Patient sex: M
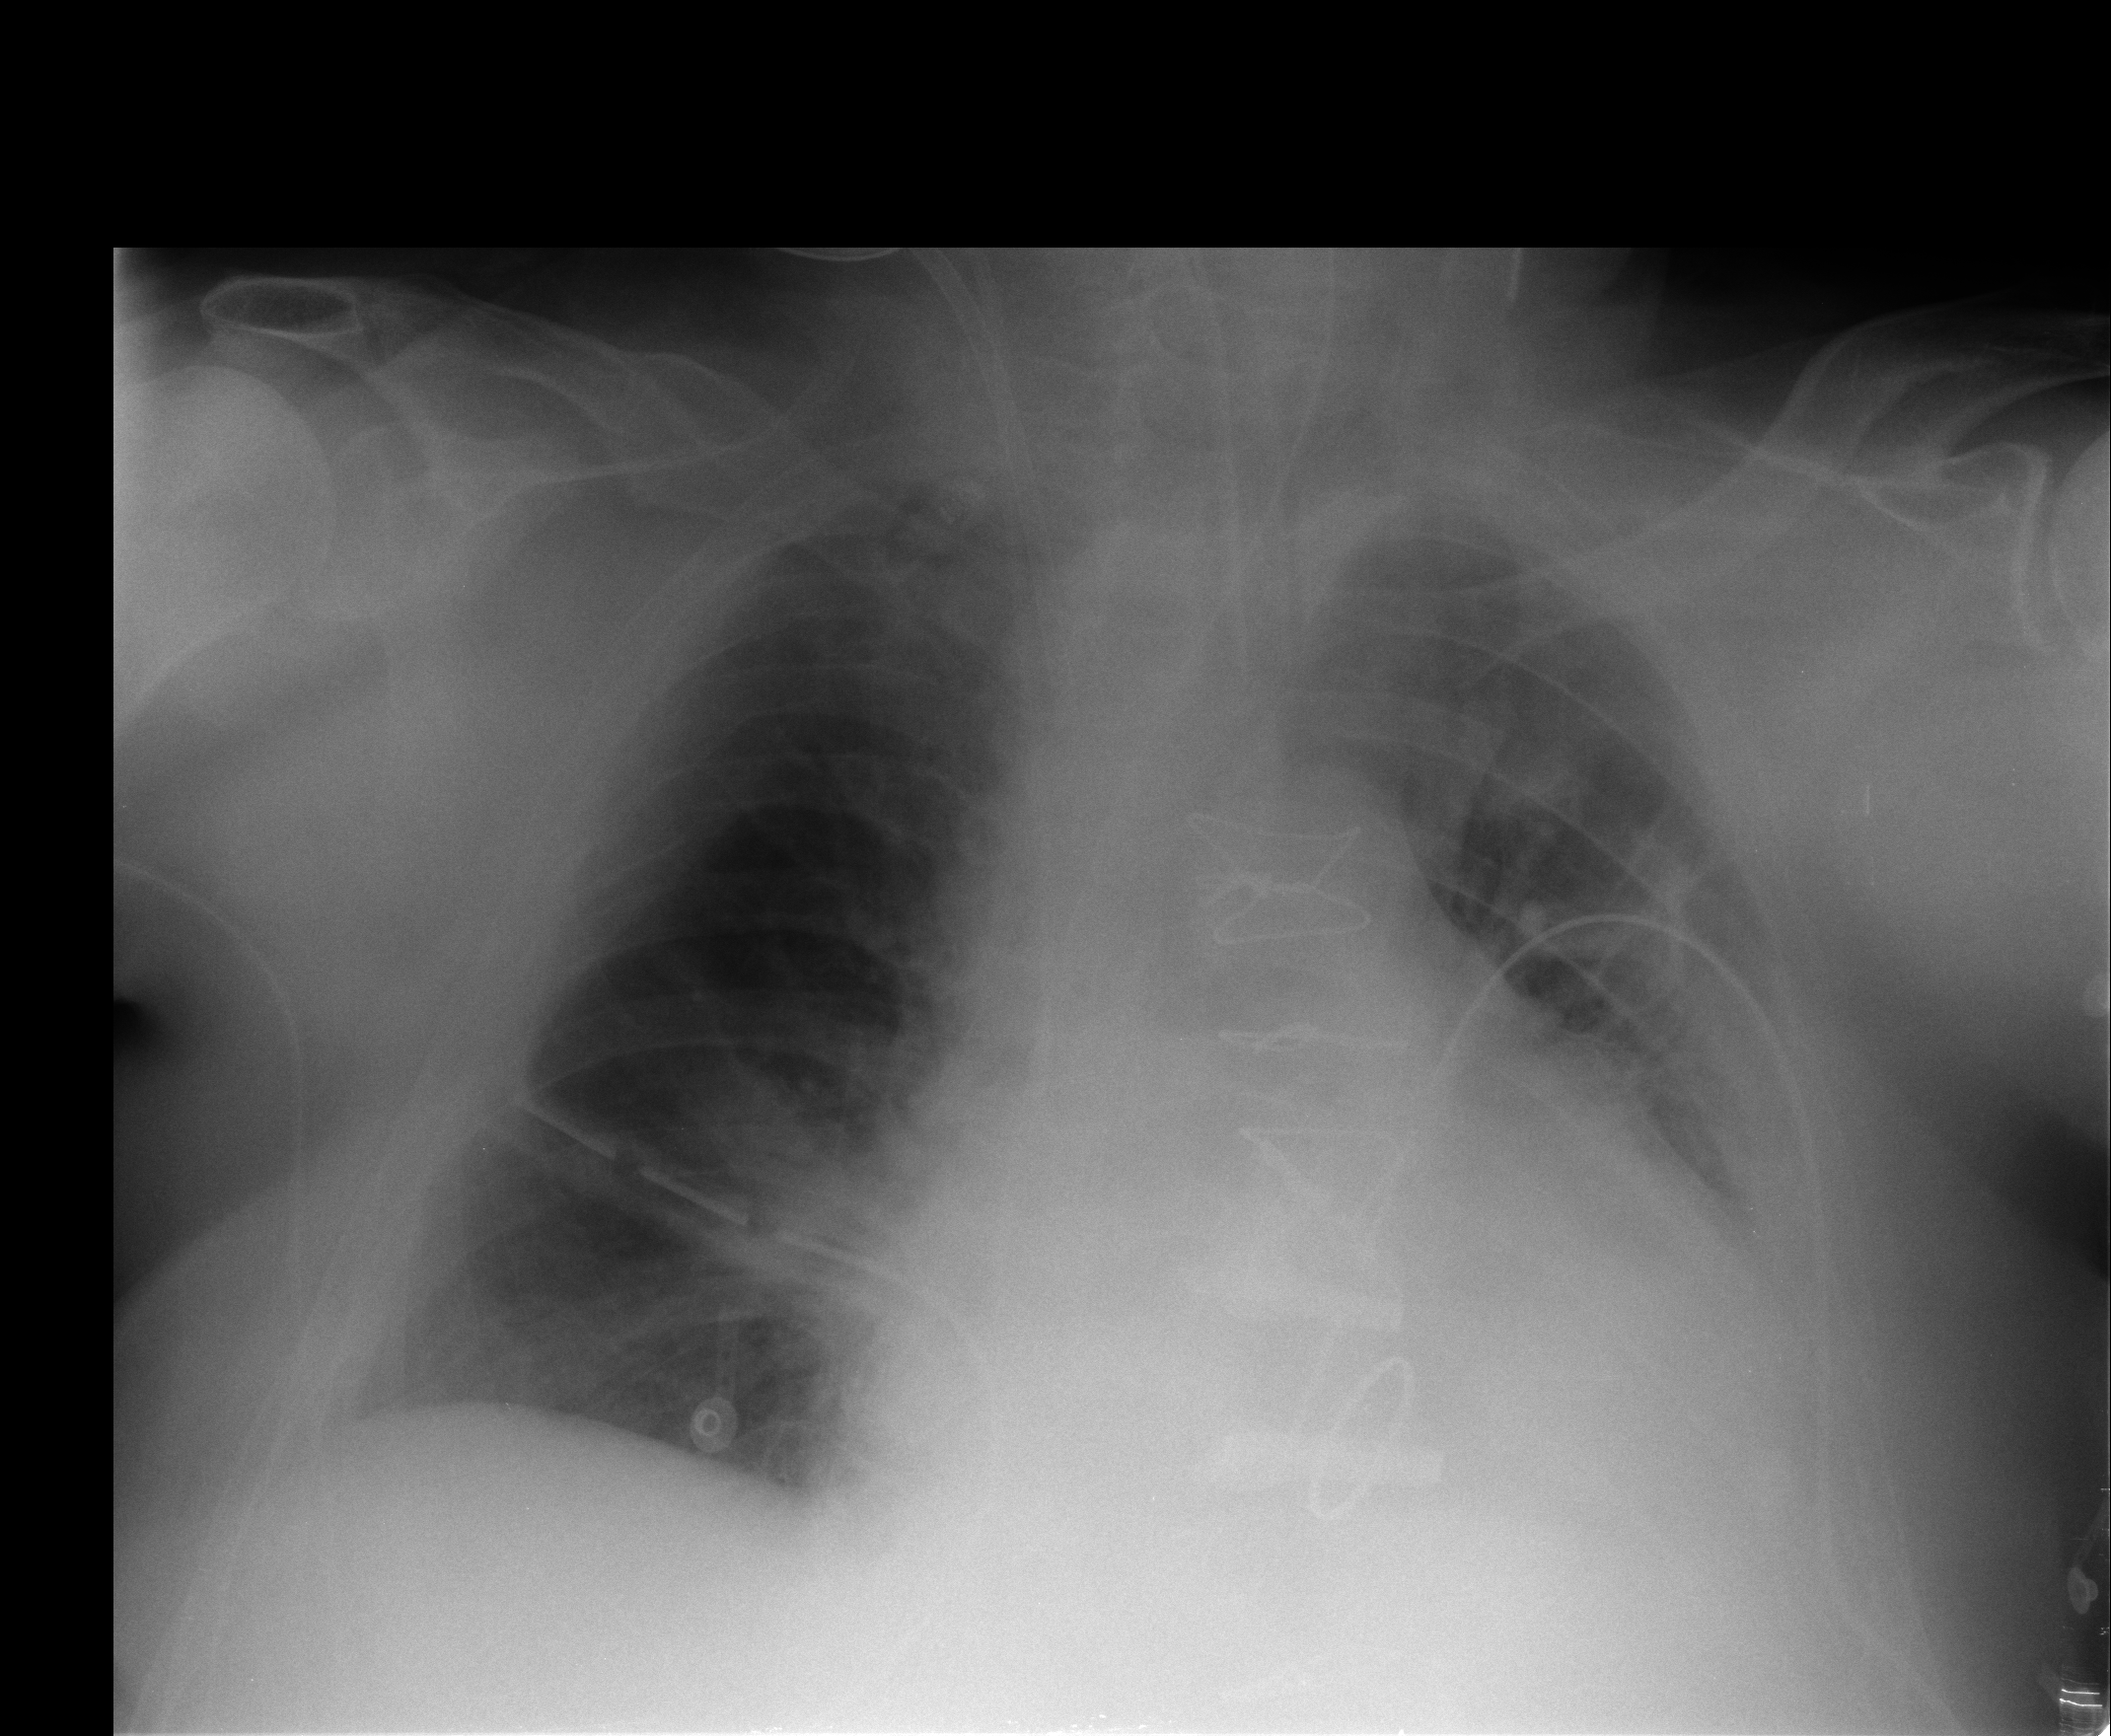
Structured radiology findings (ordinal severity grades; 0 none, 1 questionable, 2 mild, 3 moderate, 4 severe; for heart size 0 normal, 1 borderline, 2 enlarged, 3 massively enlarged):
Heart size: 3
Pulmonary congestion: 2
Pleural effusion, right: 0
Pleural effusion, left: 2
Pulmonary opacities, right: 0
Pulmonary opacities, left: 0
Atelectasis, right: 2
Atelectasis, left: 3